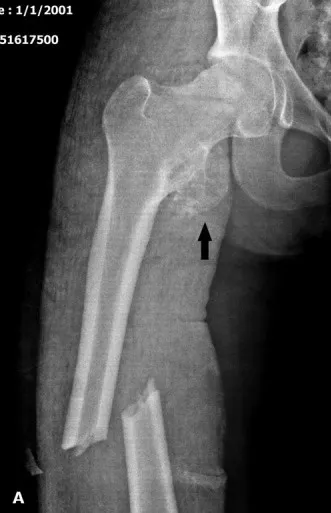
The dislocated fracture line in the right femoral diaphysis on AP X-ray radiography of a 19-year-old male case (A).
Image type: radiology (x_ray)